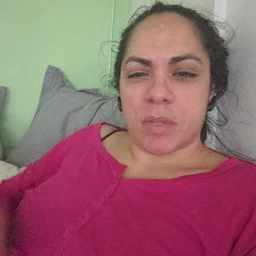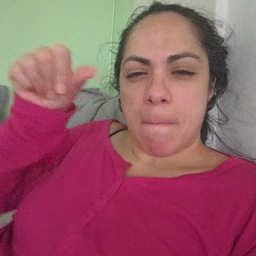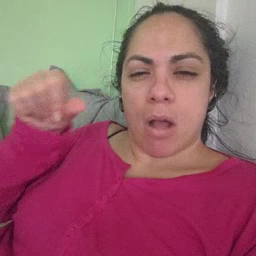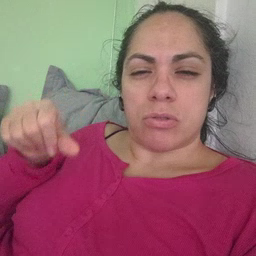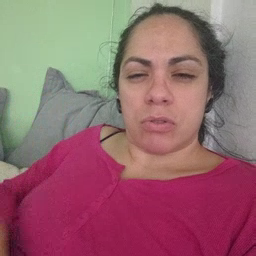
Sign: puzzle